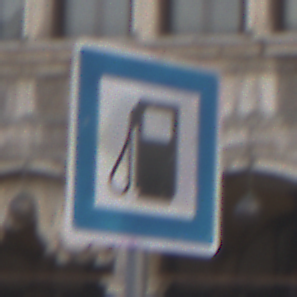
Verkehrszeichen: Tankstelle
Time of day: SunriseSunset
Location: Outdoor (Urban)
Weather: PartlyCloudy
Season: NotSpecified
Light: Natural